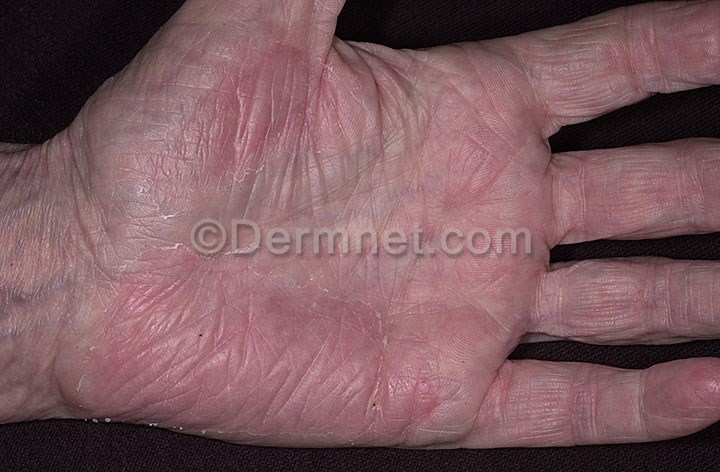
Disease: Eczema Photos